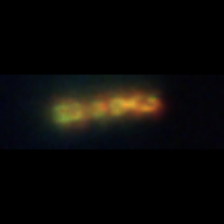
Taxon: Chaetoceros
Group: Diatoms